Question: This bug has been fixed in iOS 14.5
---
I have the following class embedded in a 'UINavigationController':
'''
class ViewController: UIViewController {
override func viewDidLoad() {
super.viewDidLoad()
let barButton = UIBarButtonItem(title: "Save", style: .plain, target: nil, action: nil)
barButton.accessibilityLabel = "Save meeting"
navigationItem.rightBarButtonItem = barButton
}
}
'''
When running iOS 14.4, the accessibility label is ignored and only the visible title is announced by VoiceOver. However, on iOS 13.7, the accessibility label is correctly used. Has the UIBarButtonItem usage changed or is this an iOS bug?
Screenshot for context:

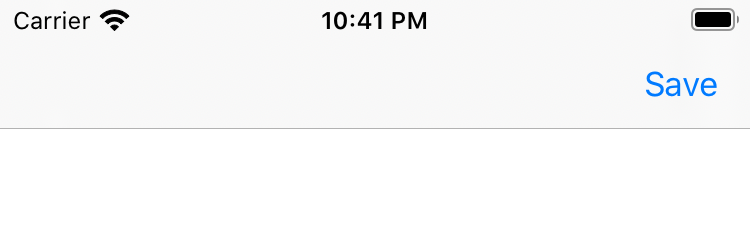
Answer: When I must implement a 'UIBarButtonItem', I always follow <URL> to be sure that a11y will be stable and completely functional.
I don't know if this situation is a bug or a kind of regression due to the new iOS version but implementing a11y in the navigation bar buttons as customization is a perfect way to encounter no unfortunate surprises even if it looks like a boilerplate solution.
I've created a blank project with a simple view controller embedded in a navigation controller where a right bar button is displayed as follows:
'''
class NavBarViewController: UIViewController {
override func viewDidAppear(_ animated: Bool) {
super.viewDidAppear(animated)
var a11yRightBarButton: UIBarButtonItem?
let a11y = UILabel()
a11y.text = "OK"
a11y.sizeToFit()
a11y.isUserInteractionEnabled = true //Mandatory to use the 'tap gesture'.
a11yRightBarButton = UIBarButtonItem(customView: a11y)
let tap = UITapGestureRecognizer(target: self,
action: #selector(validateActions(info:)))
a11yRightBarButton?.customView?.addGestureRecognizer(tap)
a11yRightBarButton?.isAccessibilityElement = true
a11yRightBarButton?.accessibilityTraits = .button
a11yRightBarButton?.accessibilityLabel = "validate your actions"
navigationItem.rightBarButtonItem = a11yRightBarButton
}
@objc func validateActions(info: Bool) -> Bool {
print("hello")
return true
}
}
'''
Your right bar button displays and VoiceOver reads out under iOS 14.4 and Xcode 12.4.
Following this rationale, you can use a 'UIBarButtonItem'.